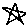
Label: star